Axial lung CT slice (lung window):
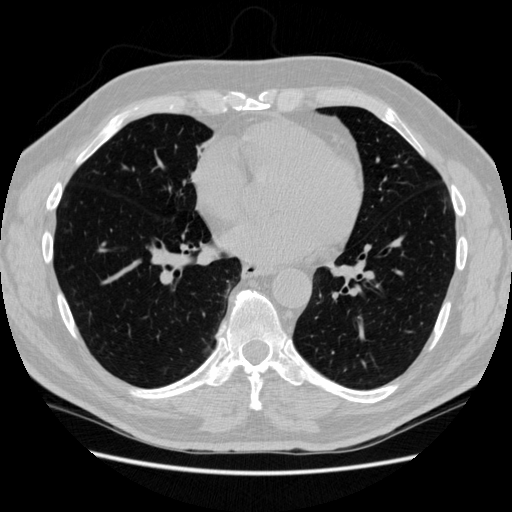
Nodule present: no